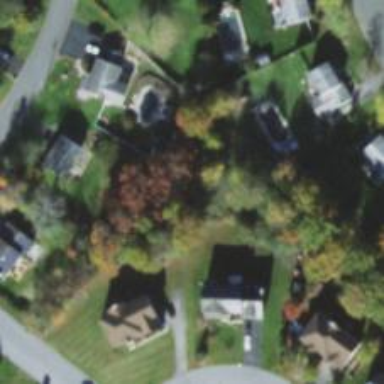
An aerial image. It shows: Neighborhood.